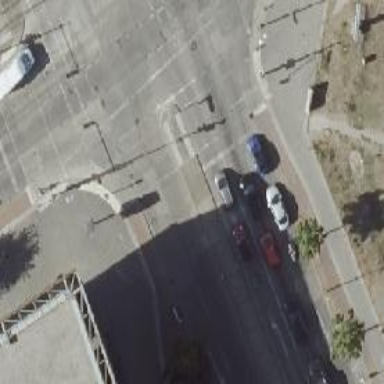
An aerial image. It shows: Crossing with traffic signals.